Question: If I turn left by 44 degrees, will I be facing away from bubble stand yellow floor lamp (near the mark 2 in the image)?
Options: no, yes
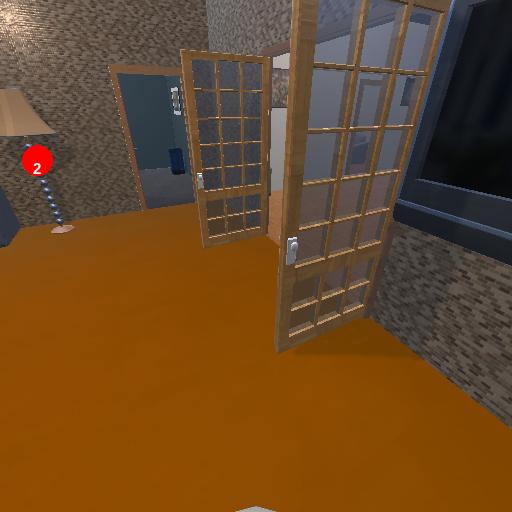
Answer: no